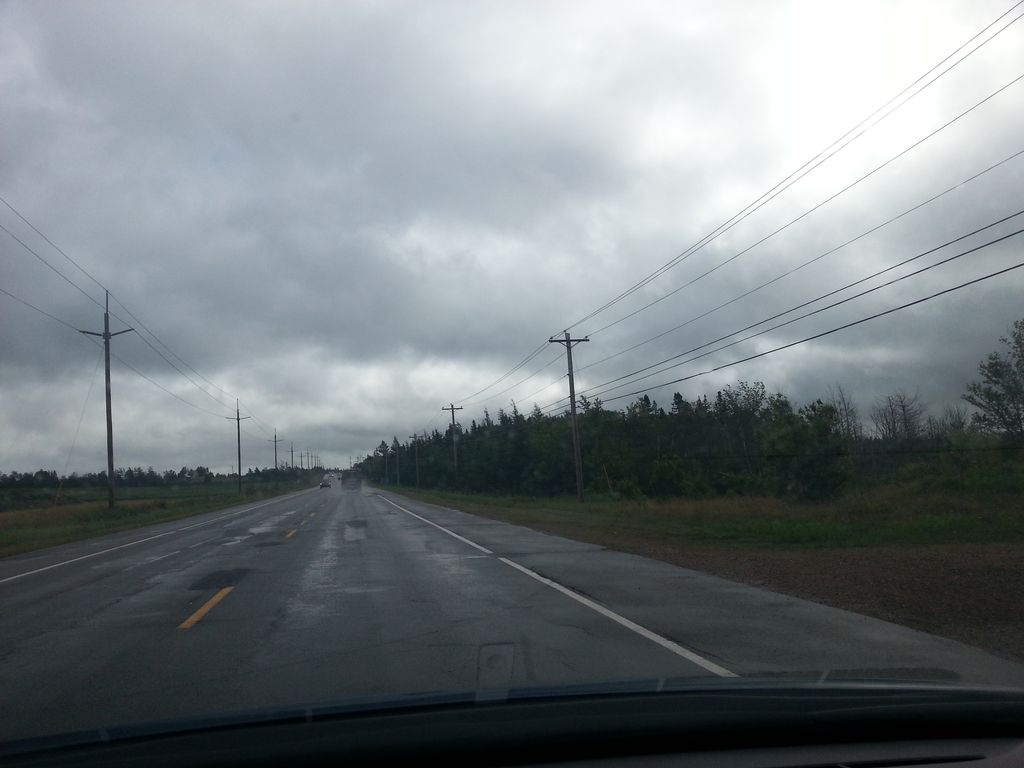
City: charlottetown